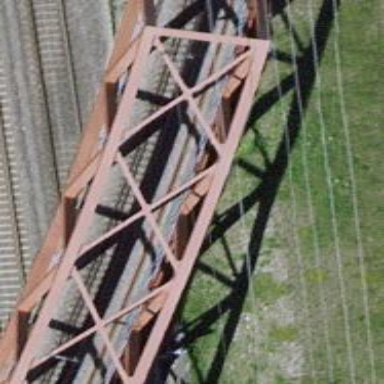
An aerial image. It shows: Narrow-gauge railway bridge with electrified contact lines over single track.